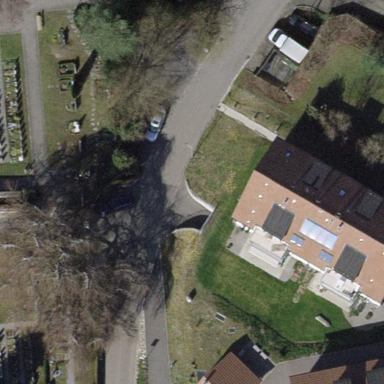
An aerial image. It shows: Apartment building with tile roof.